Question: My user table:

I used the below query to get my expected result:
'''
SELECT GROUP_CONCAT (count(user_id) SEPARATOR ',')
FROM userinfo
GROUP BY date(Reg_Date)
'''
but it shows me this error:
> "Error in query (1064): Syntax error near 'SEPARATOR ',') FROM userinfo GROUP BY Reg_Date' at line 1"
My expected result is
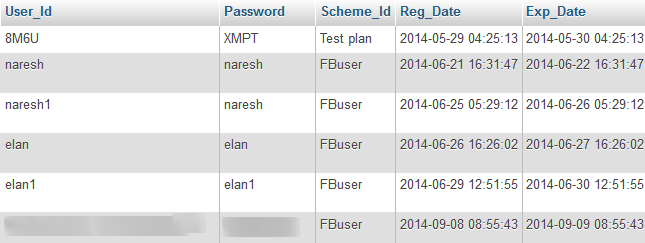
Answer: Are you trying to get a the count of users for each date, but in a single comma seaprated list?
If so try:-
'''
SELECT GROUP_CONCAT(user_count SEPARATOR ',')
FROM
(
SELECT count(user_id) AS user_count
FROM userinfo
GROUP BY date(Reg_Date)
) sub0
'''